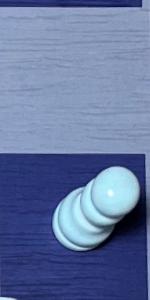
Label: Pawn_White